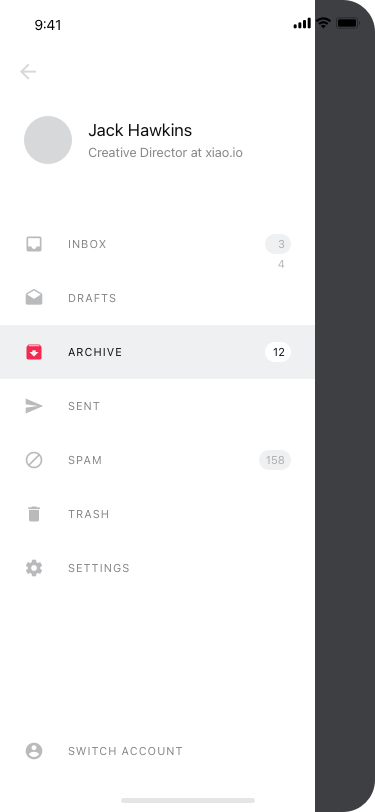
Text in this UI design:
Jack Hawkins
Creative Director at xiao.io
34
INBOX
DRAFTS
12
ARCHIVE
SENT
158
SPAM
TRASH
Settings
SWITCH ACCOUNT